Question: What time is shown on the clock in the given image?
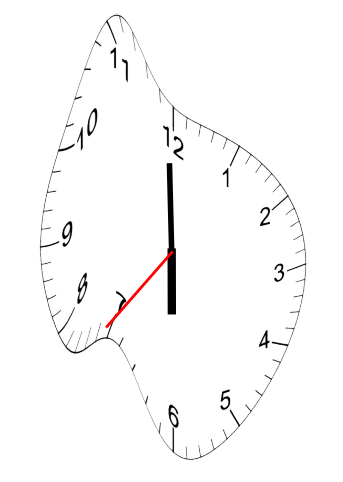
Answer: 05:59:36